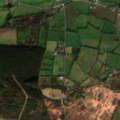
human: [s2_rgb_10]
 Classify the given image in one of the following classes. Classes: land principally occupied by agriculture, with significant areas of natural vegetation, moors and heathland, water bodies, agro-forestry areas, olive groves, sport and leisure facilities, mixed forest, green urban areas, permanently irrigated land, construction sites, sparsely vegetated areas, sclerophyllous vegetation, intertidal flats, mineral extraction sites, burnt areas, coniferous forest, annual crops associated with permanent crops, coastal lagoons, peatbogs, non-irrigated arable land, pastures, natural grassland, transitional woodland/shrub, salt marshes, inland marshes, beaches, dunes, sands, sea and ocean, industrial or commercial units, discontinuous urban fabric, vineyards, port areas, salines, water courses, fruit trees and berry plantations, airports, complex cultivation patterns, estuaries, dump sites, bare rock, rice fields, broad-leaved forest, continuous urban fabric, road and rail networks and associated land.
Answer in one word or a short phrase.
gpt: pastures, land principally occupied by agriculture, with significant areas of natural vegetation, coniferous forest